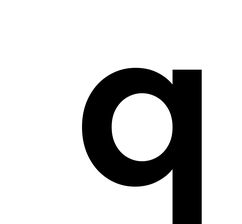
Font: Poppins-SemiBold